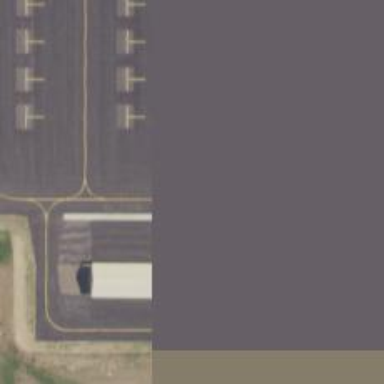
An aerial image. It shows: View of taxiway at the airport.